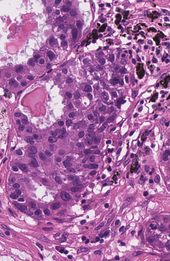
Tumor epithelial tissue: yes
Tumor-associated stroma tissue: yes
Normal tissue: no